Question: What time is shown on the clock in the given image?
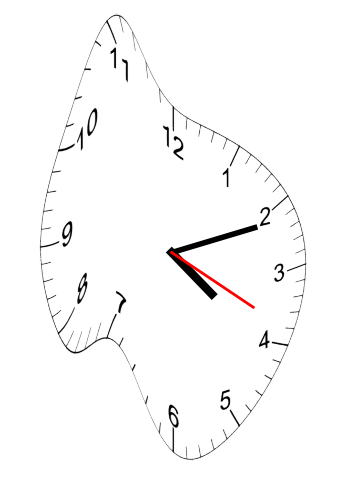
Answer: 04:11:19